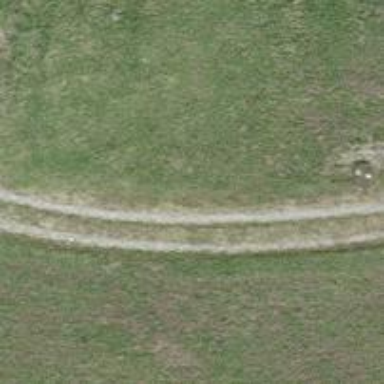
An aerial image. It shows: Compacted track road with grade3 tracktype.